Interaction volume radius: 5 \u00c5
Interaction volume height: 10 \u00c5
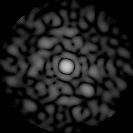
Disorder parameter: 0.8896